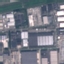
Land use / land cover class: Industrial